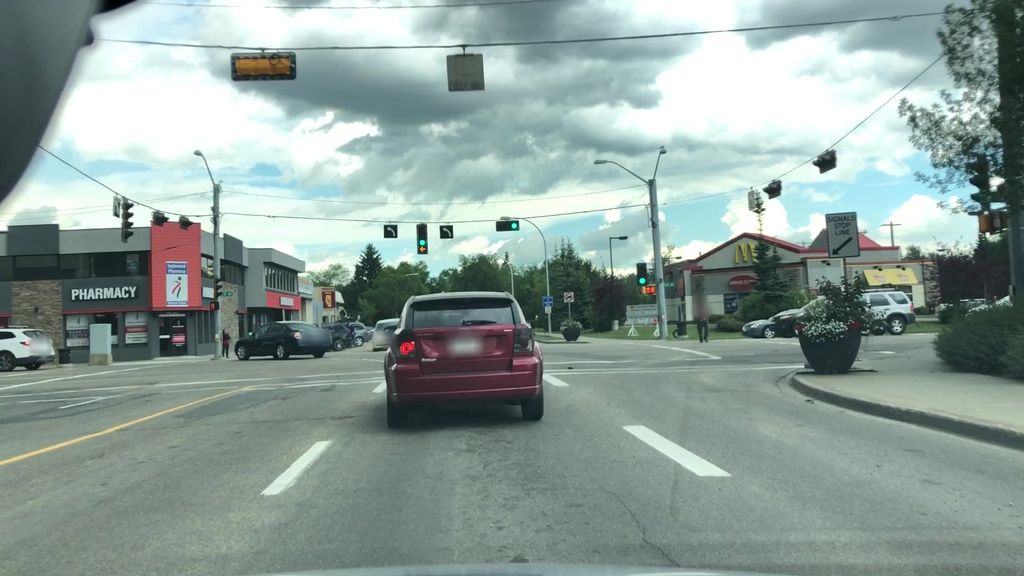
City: edmonton